Interaction volume radius: 5 \u00c5
Interaction volume height: 10 \u00c5
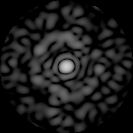
Disorder parameter: 0.8776